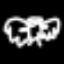
Label: angel